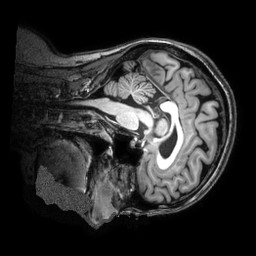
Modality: T1w
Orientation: sagittal
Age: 34
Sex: female
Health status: healthy
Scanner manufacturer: philips
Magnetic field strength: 3 T
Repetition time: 0.008171 s
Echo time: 0.003756 s